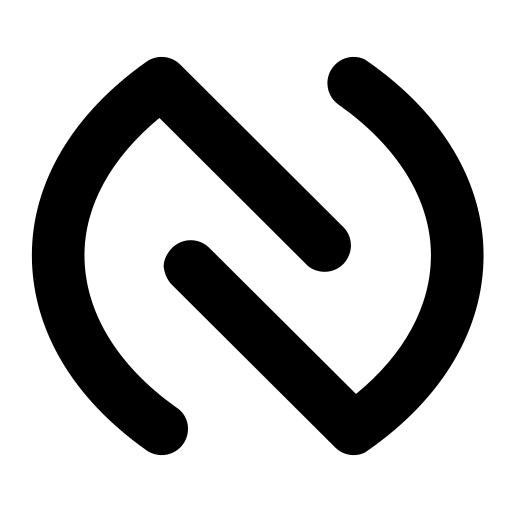
Tags: icon, FontAwesome, fa-icon, brand, nfc, symbol